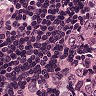
Metastatic tissue present: yes